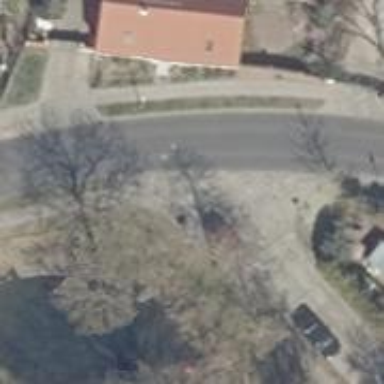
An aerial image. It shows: Residential road.